Question: Maybe I'm asking this too soon in my research, but I'd better know if this is possible sooner than later.
Imagine I have the following square printed on a paper on top of a table:

The table is brown, so it does not match with any of the colors in the square. Is there a way for me, from a common iPhone camera (non-stereo view), to figure out the distance and angle from which Im looking at the square in the table?
In the end what I'm looking for is being able to draw a 3D square on top of this one using the camera image, but I'm not sure if I am going to be able to figure out the distance and position of the object in space using only a 2D image. Any hints are well appreciated.
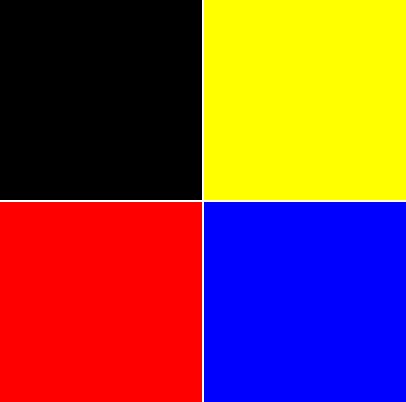
Answer: Short answer: <URL>
Big answer:
First posterize, Then vectorize, With the vectors in your power you may need to do some math tricks to define, based on the vectors position, the perspective and then the camera position.
Maybe this help:
- <URL>